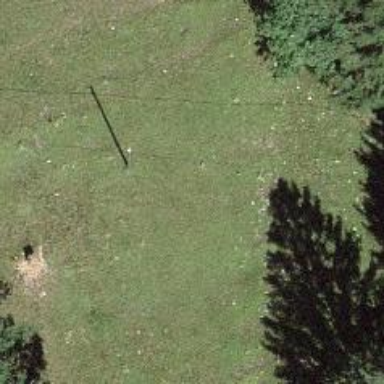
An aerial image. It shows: Minor power line.